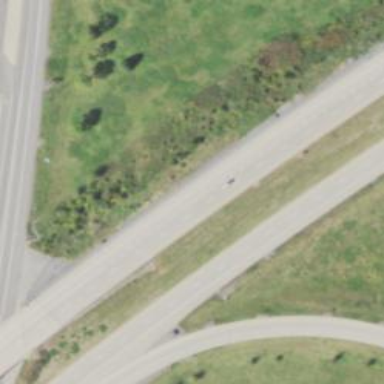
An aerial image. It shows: Motorway junction.